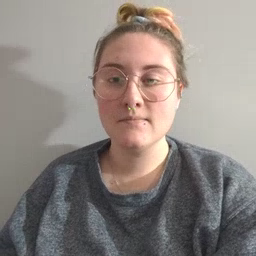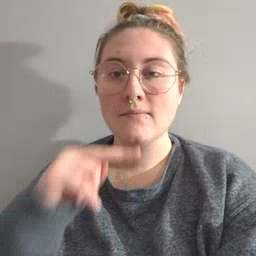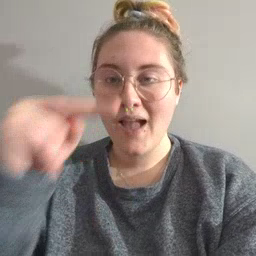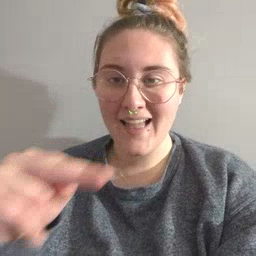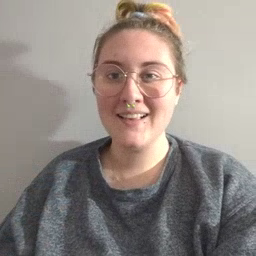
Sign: ride